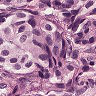
Metastatic tissue present: yes